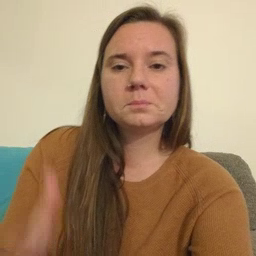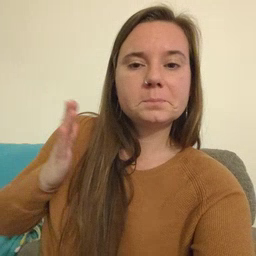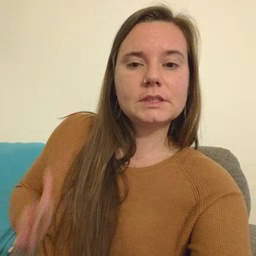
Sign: beside